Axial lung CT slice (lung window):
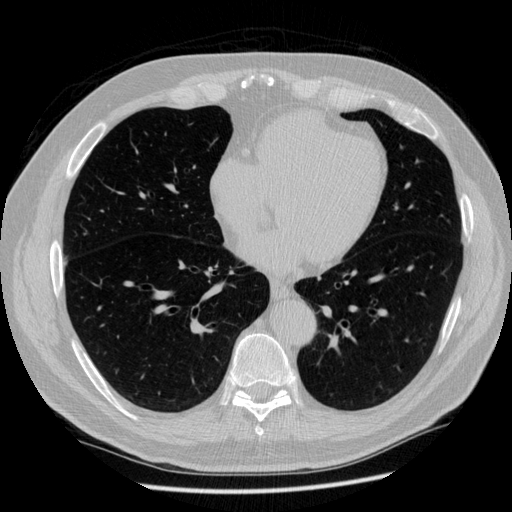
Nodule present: no